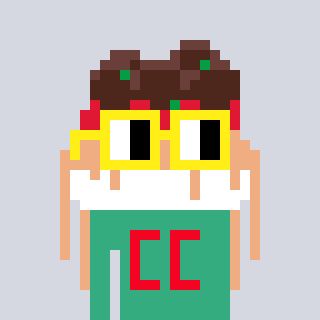
a pixel art character with square yellow glasses, a spaghetti-shaped head and a teal-colored body on a cool background